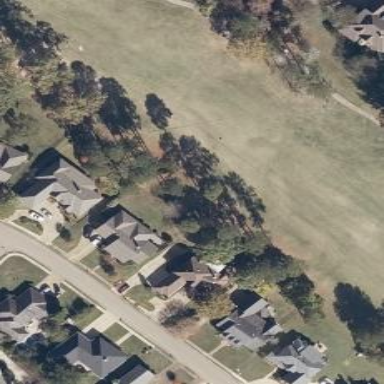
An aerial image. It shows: Grassy area designated as golf fairway.